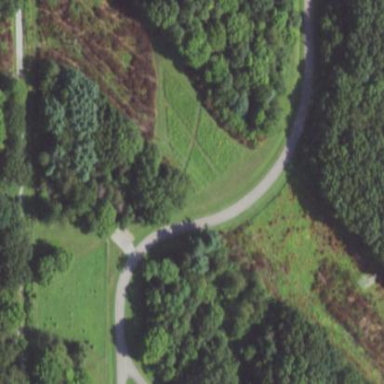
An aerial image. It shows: Mixed woodland with various types of leaves.